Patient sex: F
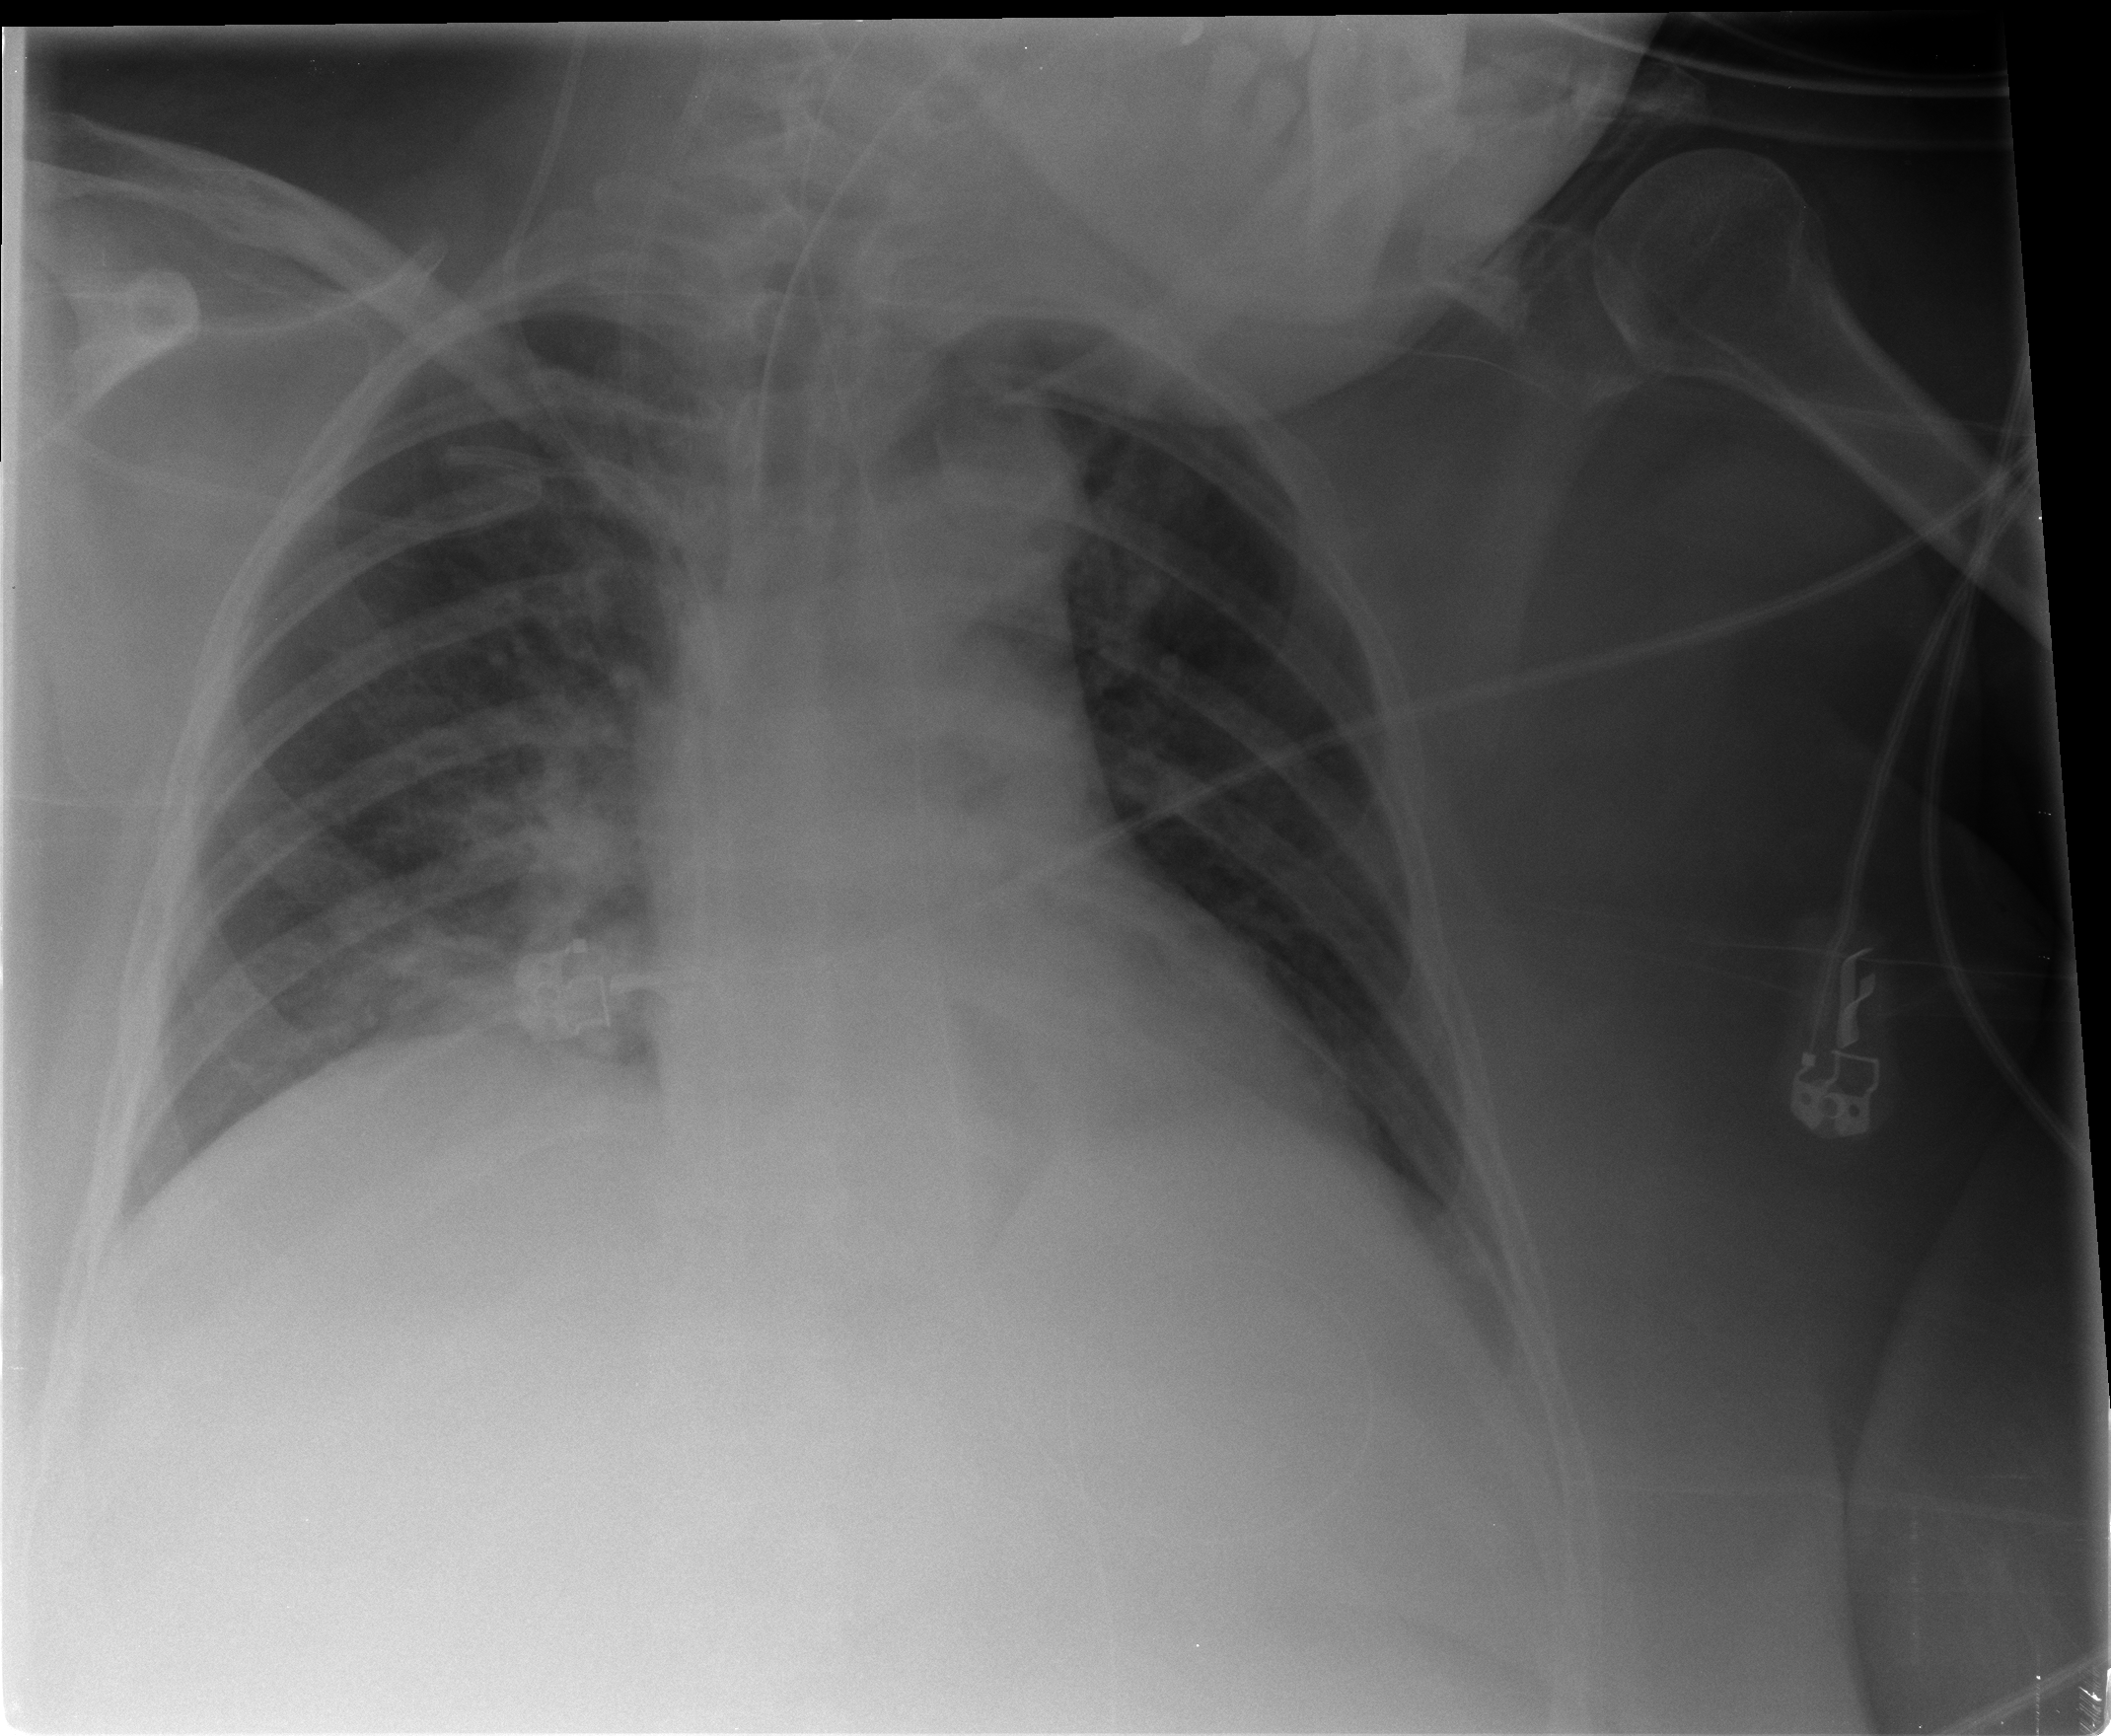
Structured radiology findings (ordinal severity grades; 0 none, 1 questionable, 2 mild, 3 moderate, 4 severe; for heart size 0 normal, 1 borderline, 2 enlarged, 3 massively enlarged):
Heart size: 0
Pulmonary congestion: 2
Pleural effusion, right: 0
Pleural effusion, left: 0
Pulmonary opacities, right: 2
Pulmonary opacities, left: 0
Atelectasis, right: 2
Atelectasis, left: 0